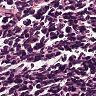
Metastatic tissue present: no